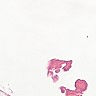
Metastatic tissue present: no